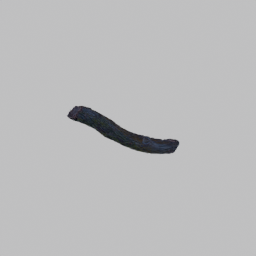
Label: nature